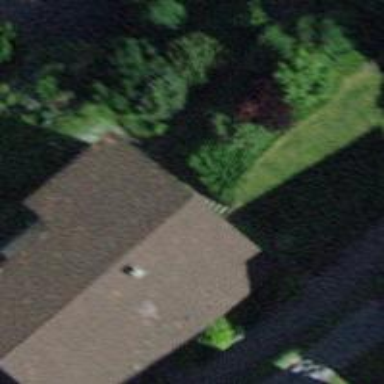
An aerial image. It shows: Building with gabled roof.